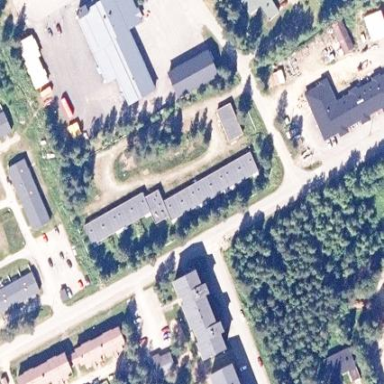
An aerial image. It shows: Terrace building.